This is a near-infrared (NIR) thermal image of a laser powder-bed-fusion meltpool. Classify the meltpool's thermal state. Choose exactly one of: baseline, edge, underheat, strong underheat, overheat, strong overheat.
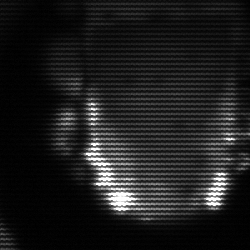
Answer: baseline